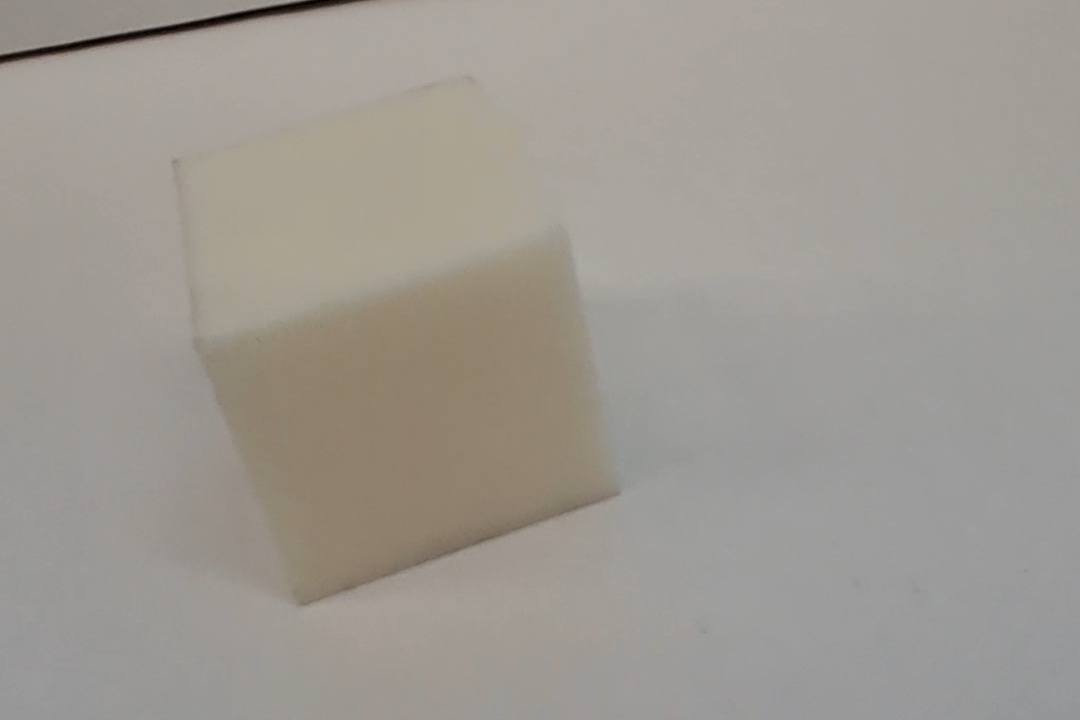
Label: Cuboid